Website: walmart
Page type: payment
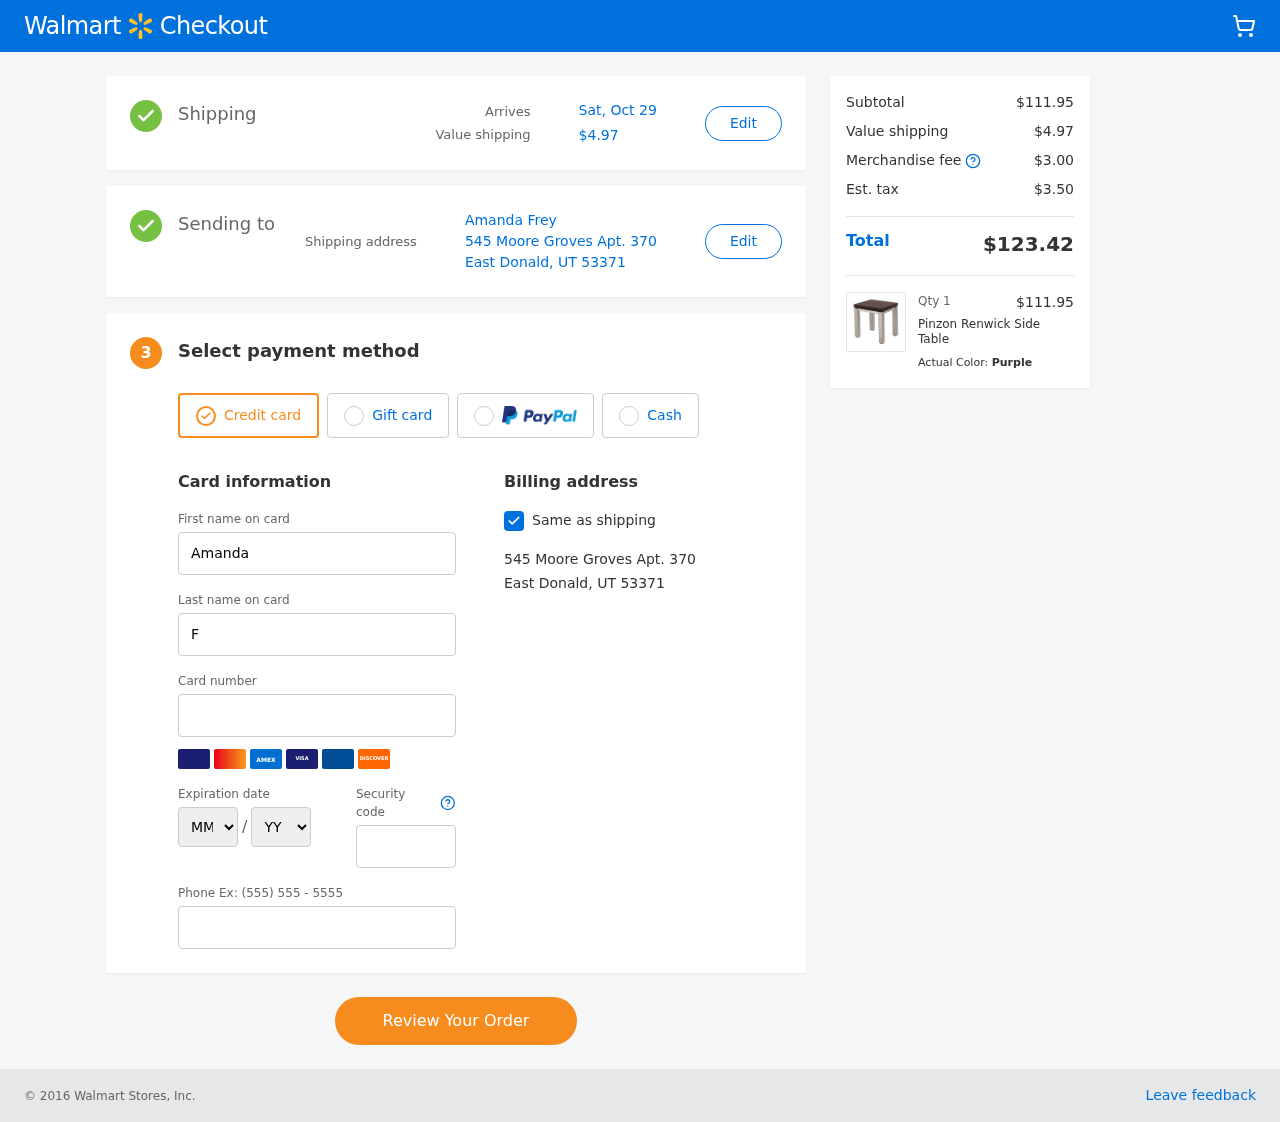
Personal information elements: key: PII_CARD_EXPIRY_MONTH
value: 09
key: PII_CARD_EXPIRY_YEAR
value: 30
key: PII_CITY_STATE_ZIP
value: East Donald, UT 53371
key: PII_FULLNAME
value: Amanda Frey
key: PII_STREET
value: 545 Moore Groves Apt. 370
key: PII_FIRSTNAME
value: Amanda
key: PII_LASTNAME
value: Frey
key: PII_CARD_NUMBER
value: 6011 6715 7732 3126
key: PII_CARD_CVV
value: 655
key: PII_PHONE
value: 7673657216
Product elements: key: PRODUCT1_NAME
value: Pinzon Renwick Side Table
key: PRODUCT1_PRICE
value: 111.95
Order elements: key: ORDER_DELIVERY_DATE
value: Sat, Oct 29
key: ORDER_SHIPPING_COST
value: $4.97
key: ORDER_SUBTOTAL
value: $111.95
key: ORDER_MERCHANDISE_FEE
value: $3.00
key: ORDER_TAX
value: $3.50
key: ORDER_TOTAL
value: $123.42
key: ORDER_NUM_ITEMS
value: Qty 1